Question: I'm using KendoUI to replace some DotNet Charting Graphs. How do I keep the line connected even when there is no data?
The first chart is the Dot Net Charting which is being replaced. The second chart is the KendoUI which I'd like to keep the dots connected.

My html looks like this:
My jQuery Kendo Script for the following chart looks like:
'''
jQuery('#chart').kendoChart({
title: {
text: "Overall Score out of 100",
align: "left",
font: "18px Arial, Verdana, sans-serif"
},
seriesDefaults: {
type: "line"
},
legend: {
position: "bottom"
},
tooltip: {
visible: true,
format: "{0}%"
},
valueAxis: {
min: 70,
max: 85,
plotBands: [{
from: 70,
to: 75,
color: "#EDF5FF"},
{
from: 80,
to: 85,
color: "#EDF5FF"}]
},
series: [{
name: "Some Product",
color: "004990",
tooltip: {
visible: true,
template: "<b>Some Product *</b><br/>Current Score: #= value #<br/>#= category # "
},
data: [81.82, 81.82, 81.82, null, null, null, null, null, null, null, null, 70.42, 72.37]},
{
name: " Some Market Segmemt",
color: "da7633",
tooltip: {
visible: true,
template: "<b> Some Market Segment</b><br/>Current Score: #= value #<br/>#= category # "
},
data: [73.81, 73.52, 73.59, 73.49, 73.41, 73.51, 73.72, 73.27, 74.23, 73.99, 73.97, 73.83, 73.79]}],
categoryAxis: {
labels: {
rotation: -45
},
categories: ["Mar", "Apr", "May", "Jun", "Jul", "Aug", "Sep", "Oct", "Nov", "Dec", "Jan - 2012", "Feb", "Mar"]
}
});
'''
This is a link to JSFittle project with the graph to play with: <URL>
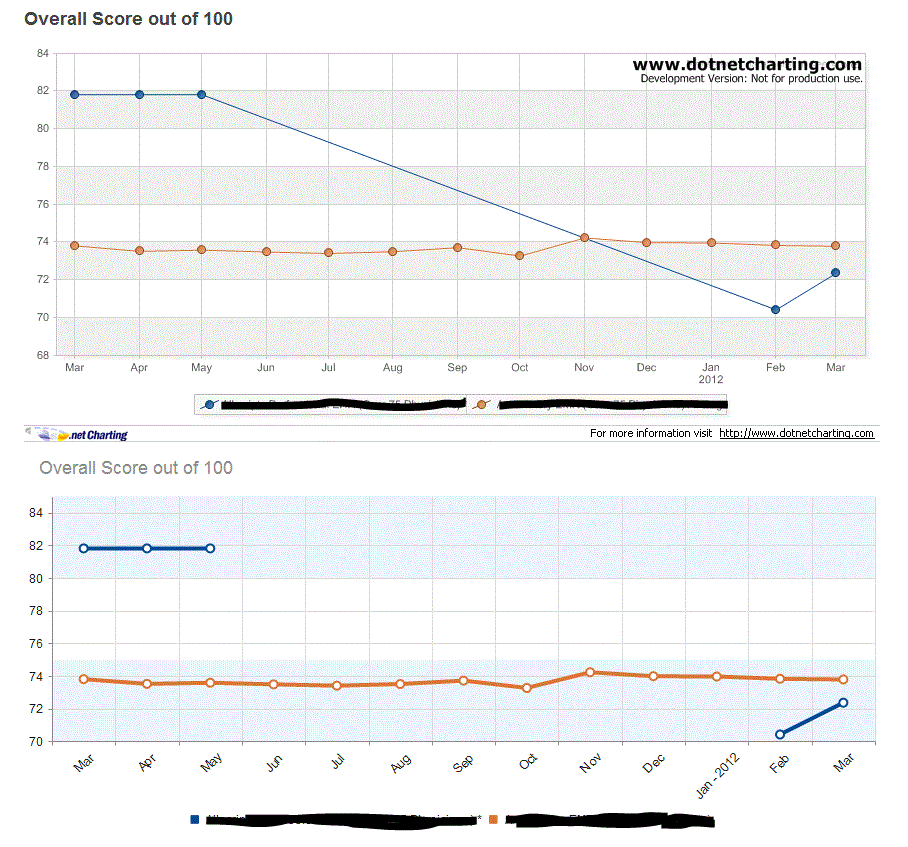
Answer: Here you go: <URL>
You need to use the 'missingValues: 'interpolate'' option on the series configuration.
I found this answer on this page of the Kendo documention: <URL>
EDIT: I didn't see your config, somehow. Here it is, patched up to fill gaps on all series -
'''
jQuery('#chart').kendoChart({
title: {
text: "Overall Score out of 100",
align: "left",
font: "18px Arial, Verdana, sans-serif"
},
seriesDefaults: {
type: "line",
missingValues: "interpolate"
},
legend: {
position: "bottom"
},
tooltip: {
visible: true,
format: "{0}%"
},
valueAxis: {
min: 70,
max: 85,
plotBands: [{
from: 70,
to: 75,
color: "#EDF5FF"},
{
from: 80,
to: 85,
color: "#EDF5FF"}]
},
series: [{
name: "Some Product",
color: "004990",
tooltip: {
visible: true,
template: "<b>Some Product *</b><br/>Current Score: #= value #<br/>#= category # "
},
data: [81.82, 81.82, 81.82, null, null, null, null, null, null, null, null, 70.42, 72.37]},
{
name: " Some Market Segmemt",
color: "da7633",
tooltip: {
visible: true,
template: "<b> Some Market Segment</b><br/>Current Score: #= value #<br/>#= category # "
},
data: [73.81, 73.52, 73.59, 73.49, 73.41, 73.51, 73.72, 73.27, 74.23, 73.99, 73.97, 73.83, 73.79]}],
categoryAxis: {
labels: {
rotation: -45
},
categories: ["Mar", "Apr", "May", "Jun", "Jul", "Aug", "Sep", "Oct", "Nov", "Dec", "Jan - 2012", "Feb", "Mar"]
}
});
'''